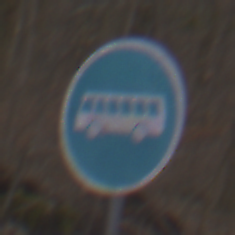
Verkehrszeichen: Busssonderstreifen
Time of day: MorningAfternoon
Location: Outdoor (Nature)
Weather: Overcast
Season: Autumn
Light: Natural